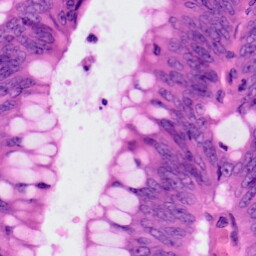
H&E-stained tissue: Colon